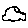
Label: car